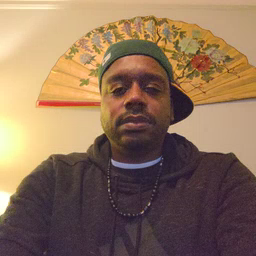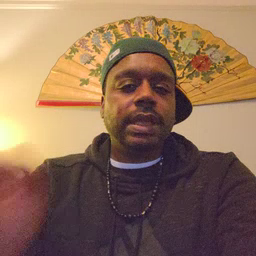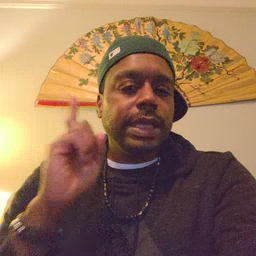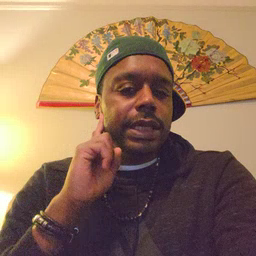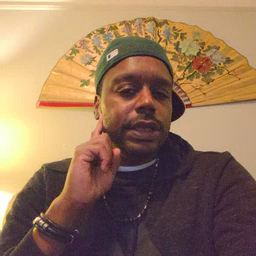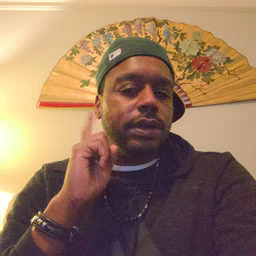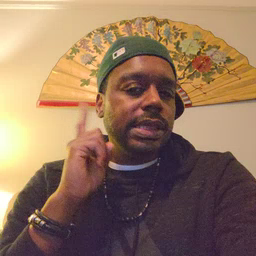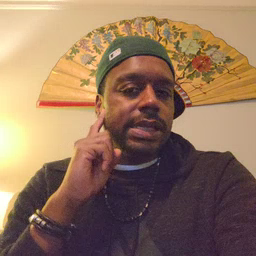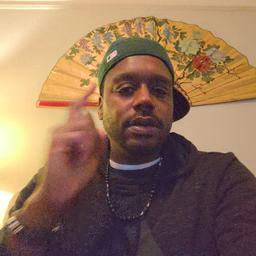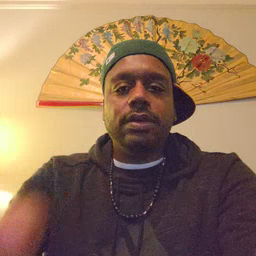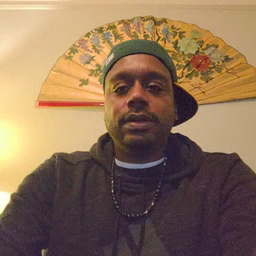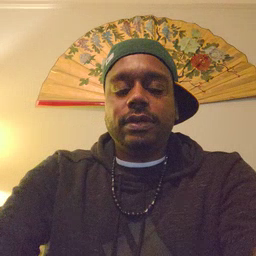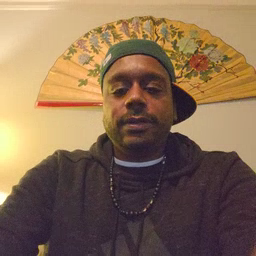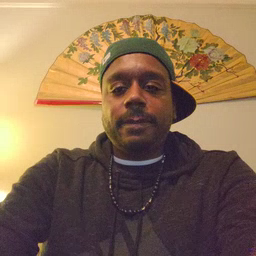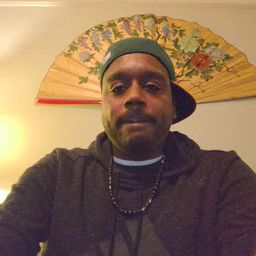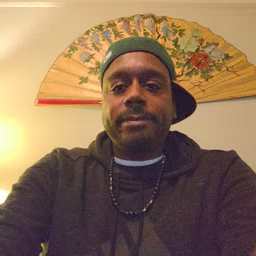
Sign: hear